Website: slack
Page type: payment
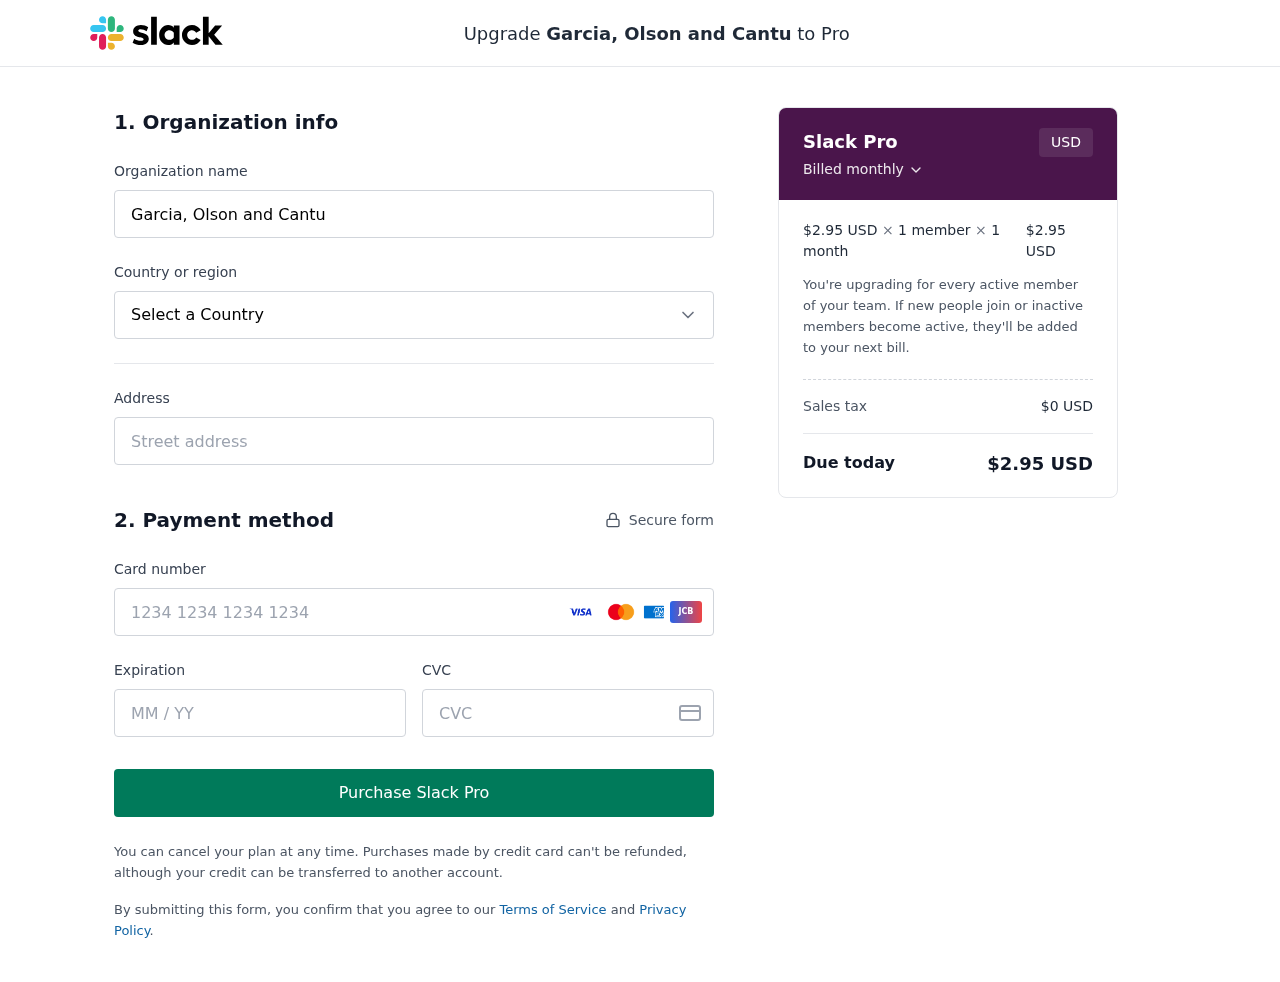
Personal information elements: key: PII_CARD_CVV
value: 865
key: PII_CARD_EXPIRY
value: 11/26
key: PII_CARD_NUMBER
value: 2295 3462 4971 0689
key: PII_COMPANY
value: Garcia, Olson and Cantu
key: PII_COUNTRY
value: United States
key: PII_STREET
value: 23780 Robert Hollow
Product elements: key: PRODUCT1_PRICE
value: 2.95
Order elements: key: ORDER_SUBTOTAL
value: $2.95 USD
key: ORDER_TAX
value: $0 USD
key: ORDER_TOTAL
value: $2.95 USD